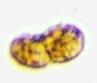
Label: Margalefidinium